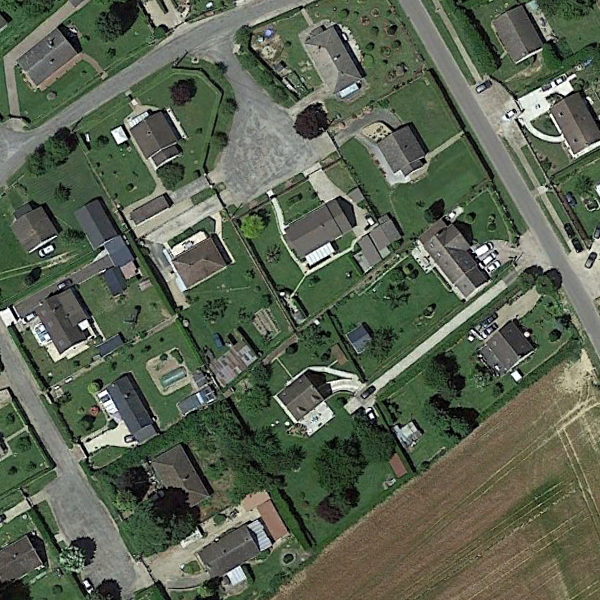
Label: MediumResidential